Question: I am getting 'XML' from a 'Restfull' service request and need to display it in a 'listView'.
I decided to emulate a similar function i found on an online blog and it seems to feed back the original View and not the view format i assign to the elements.

Now you can see its duplicated Twice.....After the My Move Contacts bar is where the 'ListView' starts and then duplicates.
the XMl for the ListView:
'''
<ListView
android:id="@android:id/list"
android:layout_width="match_parent"
android:layout_height="wrap_content"
android:layout_above="@+id/button6"
android:layout_below="@+id/textView1"
android:layout_centerHorizontal="true" >
</ListView>
'''
As well the XML i am using for the Adapter:
'''
<?xml version="1.0" encoding="utf-8"?>
<LinearLayout xmlns:android="http://schemas.android.com/apk/res/android"
android:layout_width="wrap_content"
android:layout_height="wrap_content"
android:gravity="left|center"
android:paddingBottom="5dp"
android:paddingTop="5dp"
android:paddingLeft="5dp" >
<TextView
android:id="@+id/ContactTitle"
android:layout_width="match_parent"
android:layout_height="match_parent"
android:gravity="center"/>
<TextView
android:id="@+id/Name"
android:layout_width="match_parent"
android:layout_height="match_parent"
android:gravity="center" />
<TextView
android:id="@+id/MainPhone"
android:layout_width="match_parent"
android:layout_height="match_parent"
android:gravity="center" />
<TextView
android:id="@+id/CellPhone"
android:layout_width="match_parent"
android:layout_height="match_parent"
android:gravity="center" />
<TextView
android:id="@+id/Fax"
android:layout_width="match_parent"
android:layout_height="match_parent"
android:gravity="center" />
<TextView
android:id="@+id/Email"
android:layout_width="match_parent"
android:layout_height="match_parent"
android:gravity="center" />
</LinearLayout>
'''
I'm not very good with building these 'ListViews' yet and know its something i did but i cant put my finger on it. Here is my Java for the handling of the data to 'listView':
'''
protected void onPostExecute(String result){
String xml = result;
String KEY_ITEM = "Contact";
String KEY_CONTACTTITLE = "ContactTitle";
String KEY_NAME = "Name";
String KEY_MAINPHONE = "Phone";
String KEY_CELLPHONE ="Cell";
String KEY_FAX = "Fax";
String KEY_EMAIL= "Email";
ArrayList<HashMap<String, String>> menuItems = new ArrayList<HashMap<String, String>>();
Document doc = getDomElement(xml);
if (xml != null) {
{
NodeList nl = doc.getElementsByTagName(KEY_ITEM);
for (int i = 0; i < nl.getLength(); i++) {
HashMap<String, String> map = new HashMap<String, String>();
Element e = (Element) nl.item(i);
map.put(KEY_CONTACTTITLE, getValue(e, KEY_CONTACTTITLE));
map.put(KEY_NAME, getValue(e, KEY_NAME));
map.put(KEY_MAINPHONE, getValue(e, KEY_MAINPHONE));
map.put(KEY_CELLPHONE, getValue(e, KEY_CELLPHONE));
map.put(KEY_FAX, getValue(e, KEY_FAX));
map.put(KEY_EMAIL, getValue(e, KEY_EMAIL));
menuItems.add(map);
}
ListAdapter adapter = new SimpleAdapter(MoveContactsActivity.this, menuItems,
R.layout.activity_move_contacts, new String[] {
KEY_CONTACTTITLE, KEY_NAME, KEY_MAINPHONE, KEY_CELLPHONE, KEY_FAX, KEY_EMAIL },
new int[] { R.id.ContactTitle, R.id.Name,
R.id.MainPhone, R.id.CellPhone, R.id.Fax, R.id.Email });
setListAdapter(adapter);
}
}
}
'''
Would love it if someone could help me out with this issue or get me pointed in the right direction. Thanks again for you time!
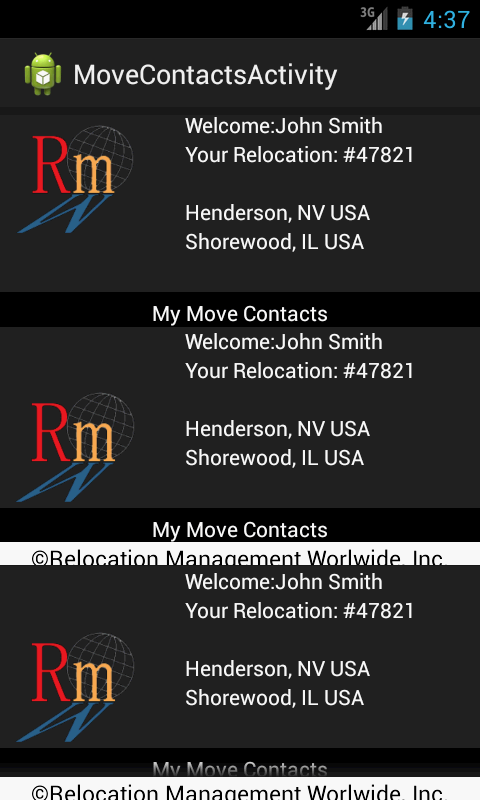
Answer: Seems like you're specifying the wrong layout for the adapter to use. Either that or eclipse's generated resources have gotten confused and you should do a clean.
Also, for what it's worth:
You should do the parsing and map generation in doInBackground, modify the return value to be of type Map and call publishProgress(hashMap) with each mapping. Then in onProgressUpdate(Map... values) you could add the map to the ArrayList and issue adapter.notifyDataSetChanged() to inform it of new data.